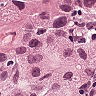
Metastatic tissue present: no